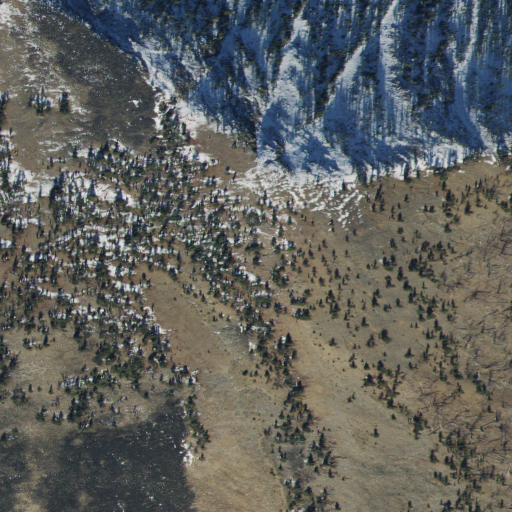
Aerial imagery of mountain in Idaho named Center Mountain containing grassland, evergreen forest, and shrub